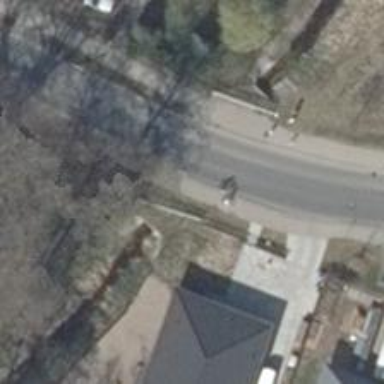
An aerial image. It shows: Residential road with asphalt surface and separate sidewalk on both sides. The road has bridge.